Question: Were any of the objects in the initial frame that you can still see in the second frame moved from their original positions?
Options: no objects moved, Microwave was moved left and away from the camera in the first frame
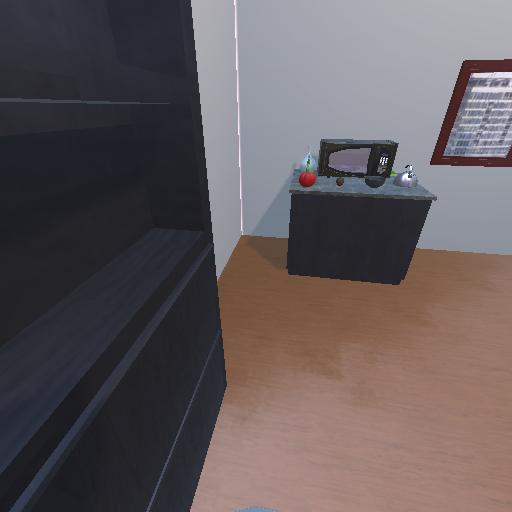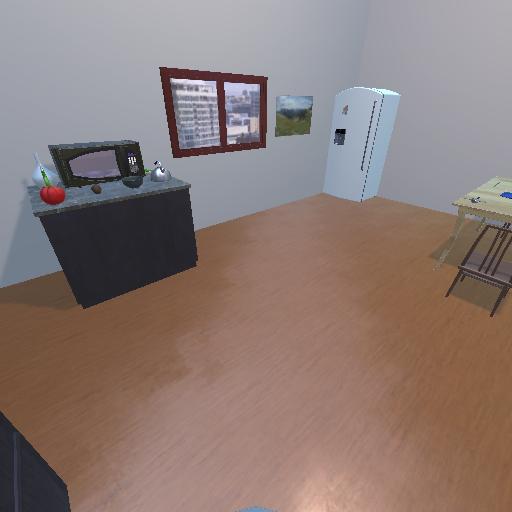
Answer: no objects moved